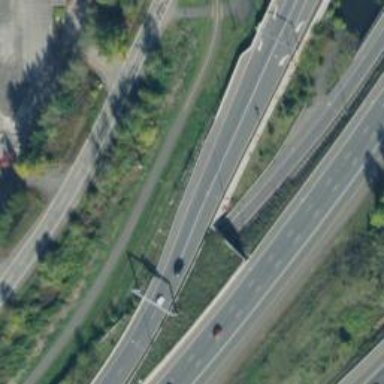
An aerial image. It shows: Asphalt cycleway running alongside abandoned railway line.